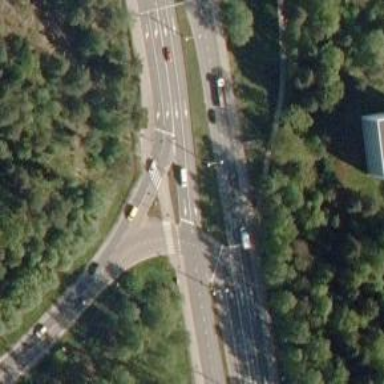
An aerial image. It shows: Asphalt motorway link.